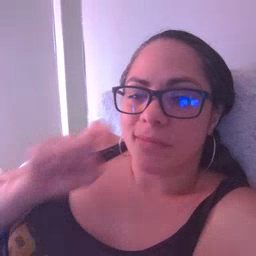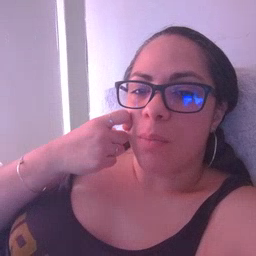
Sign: apple